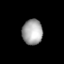
Tissue: lung
Cell type: Endothelial cells
Senescence score: 0.5887
Nuclear area (px): 506
Mean DAPI intensity: 165.292